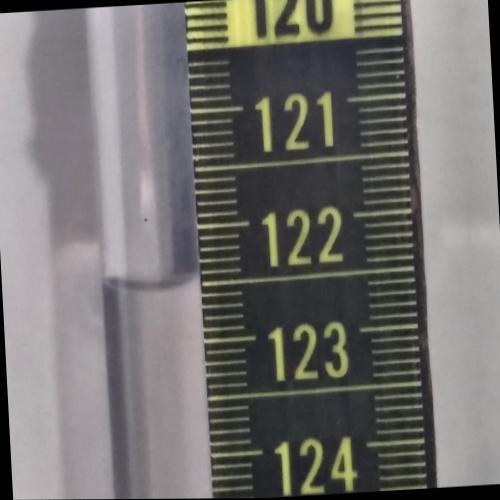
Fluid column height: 122.5 cm